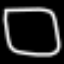
Label: square